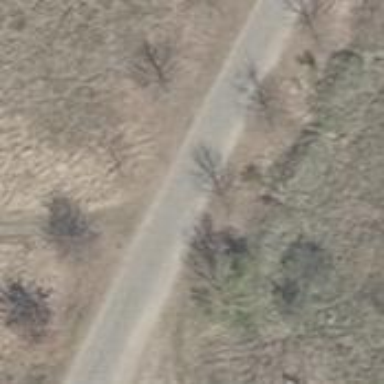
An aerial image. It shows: Unclassified road suitable for agricultural vehicles.